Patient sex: M
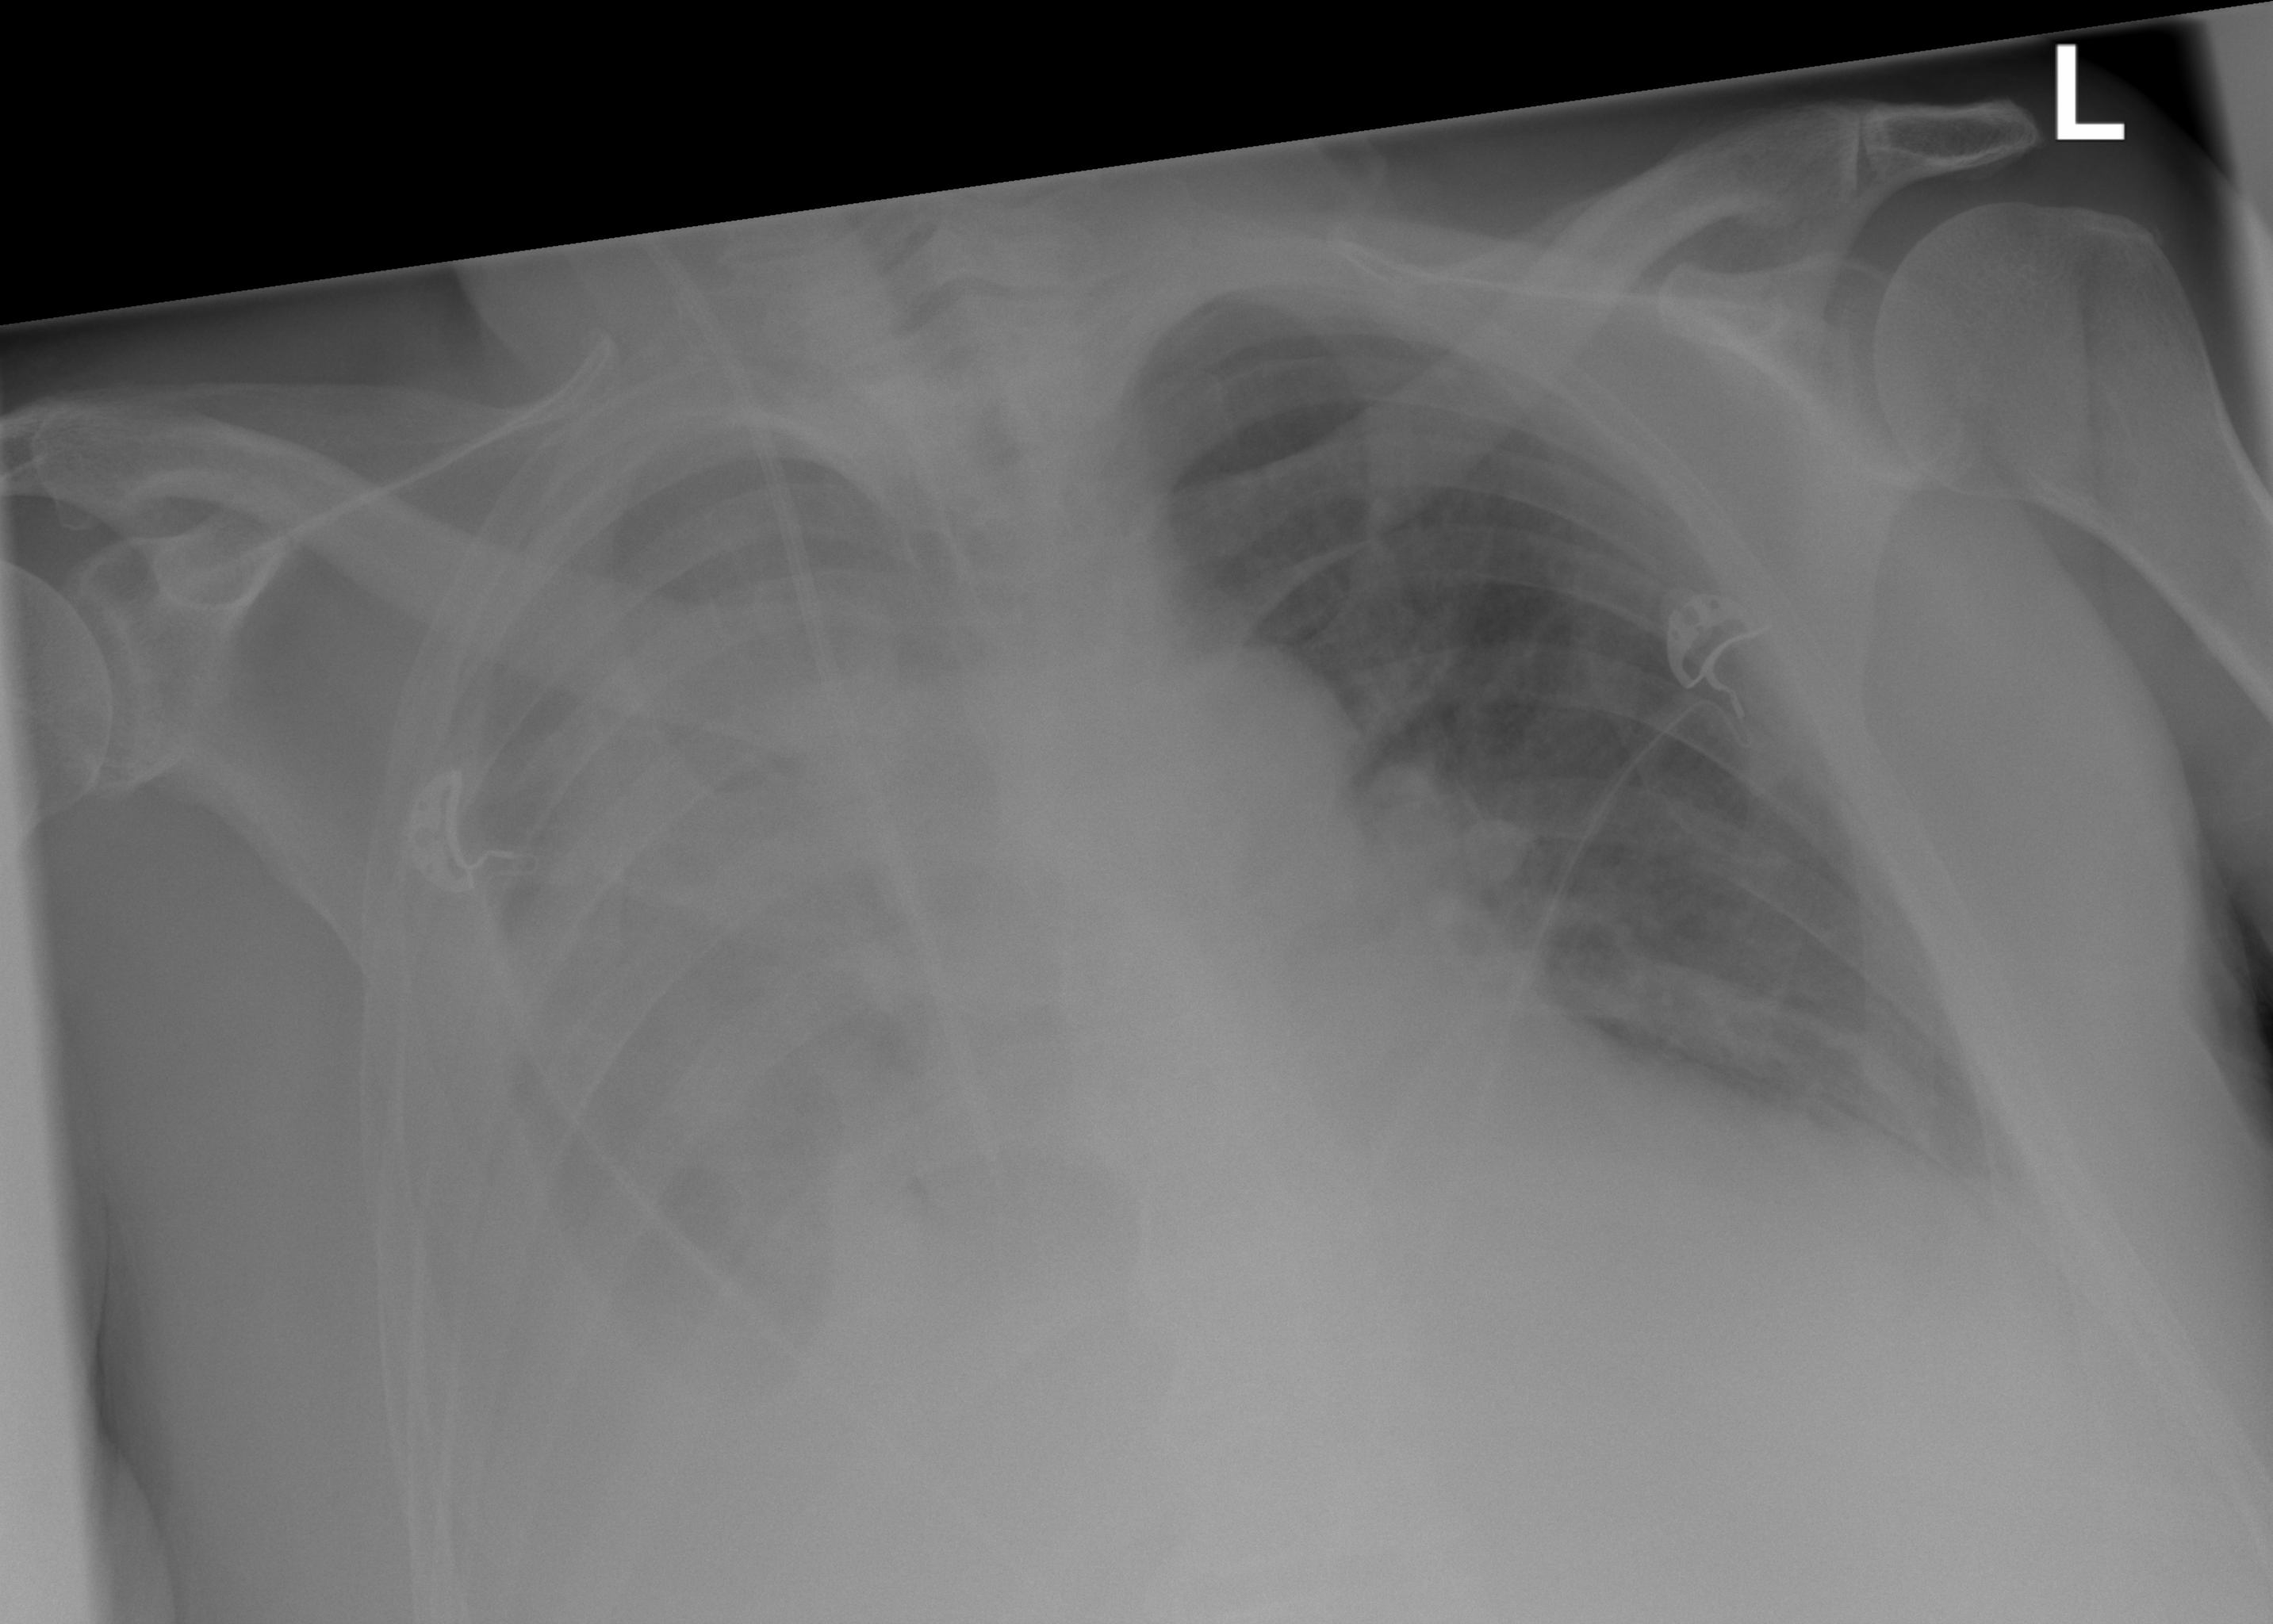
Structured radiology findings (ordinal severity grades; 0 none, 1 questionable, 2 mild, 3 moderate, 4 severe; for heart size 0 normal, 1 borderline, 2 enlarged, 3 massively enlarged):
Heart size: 2
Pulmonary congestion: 2
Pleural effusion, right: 4
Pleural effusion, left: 2
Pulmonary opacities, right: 2
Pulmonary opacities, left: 0
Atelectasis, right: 3
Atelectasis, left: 2